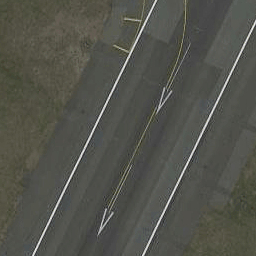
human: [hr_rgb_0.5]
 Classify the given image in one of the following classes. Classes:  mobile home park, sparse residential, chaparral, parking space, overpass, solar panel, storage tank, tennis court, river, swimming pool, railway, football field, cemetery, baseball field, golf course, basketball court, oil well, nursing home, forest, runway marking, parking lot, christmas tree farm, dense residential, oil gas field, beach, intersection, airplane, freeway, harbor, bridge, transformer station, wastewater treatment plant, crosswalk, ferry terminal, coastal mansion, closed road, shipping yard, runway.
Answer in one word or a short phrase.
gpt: runway